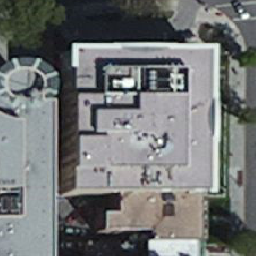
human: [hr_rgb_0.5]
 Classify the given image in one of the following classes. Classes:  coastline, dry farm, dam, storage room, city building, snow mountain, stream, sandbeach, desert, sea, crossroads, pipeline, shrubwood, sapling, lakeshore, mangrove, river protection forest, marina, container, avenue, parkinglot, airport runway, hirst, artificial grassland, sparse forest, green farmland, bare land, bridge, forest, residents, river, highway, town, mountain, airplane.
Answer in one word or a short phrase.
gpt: city building